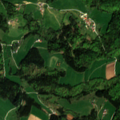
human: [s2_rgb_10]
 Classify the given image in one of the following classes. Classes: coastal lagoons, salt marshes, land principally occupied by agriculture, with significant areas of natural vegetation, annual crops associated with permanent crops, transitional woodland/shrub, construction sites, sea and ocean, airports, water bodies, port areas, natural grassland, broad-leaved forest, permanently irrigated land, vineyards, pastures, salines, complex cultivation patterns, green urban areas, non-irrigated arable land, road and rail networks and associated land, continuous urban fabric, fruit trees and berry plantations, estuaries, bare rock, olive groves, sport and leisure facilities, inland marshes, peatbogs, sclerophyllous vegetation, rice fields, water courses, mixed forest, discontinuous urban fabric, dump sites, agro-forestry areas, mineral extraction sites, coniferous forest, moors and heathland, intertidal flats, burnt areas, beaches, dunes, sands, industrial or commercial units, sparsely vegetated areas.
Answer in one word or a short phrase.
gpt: pastures, complex cultivation patterns, mixed forest